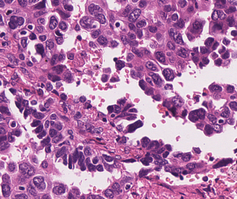
Tumor epithelial tissue: yes
Tumor-associated stroma tissue: yes
Normal tissue: no